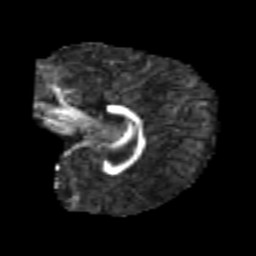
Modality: FA
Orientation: sagittal
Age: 7
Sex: male
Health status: healthy